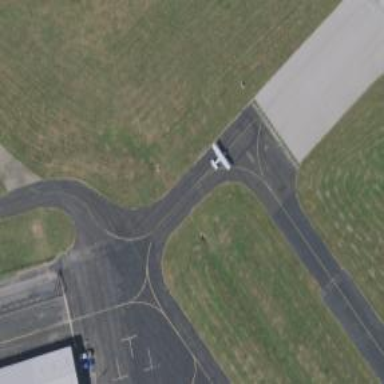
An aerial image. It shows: Image of taxiway at airport.